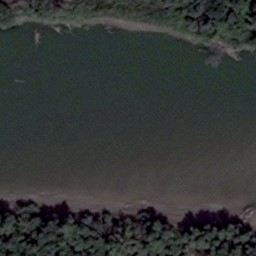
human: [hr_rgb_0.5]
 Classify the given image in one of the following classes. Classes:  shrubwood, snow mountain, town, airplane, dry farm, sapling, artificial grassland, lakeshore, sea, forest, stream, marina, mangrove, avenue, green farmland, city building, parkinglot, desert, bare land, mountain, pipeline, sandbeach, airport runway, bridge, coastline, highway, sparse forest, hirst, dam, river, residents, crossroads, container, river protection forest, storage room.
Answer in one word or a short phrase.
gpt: river